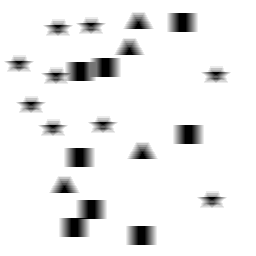
Squares: 8
Triangles: 4
Stars: 9
Total shapes: 21